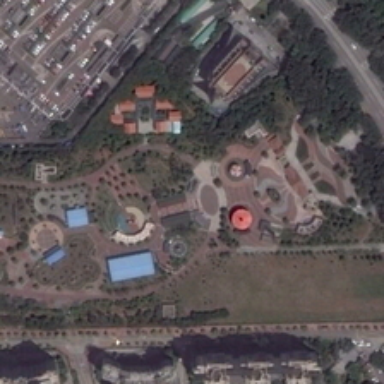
Many green trees are in a park near a parking lot .